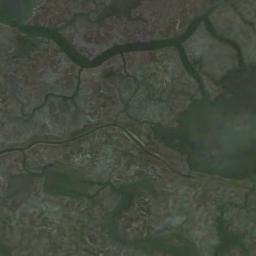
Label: wetland